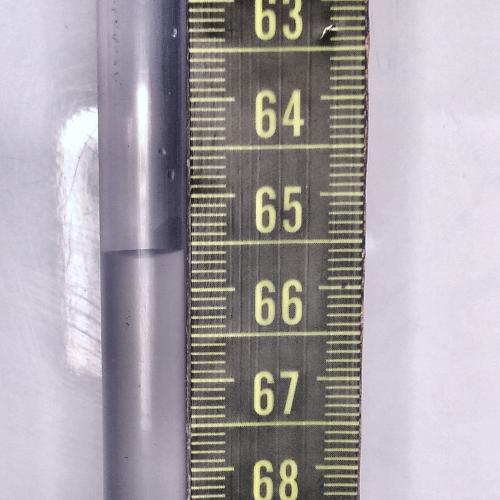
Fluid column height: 65.6 cm